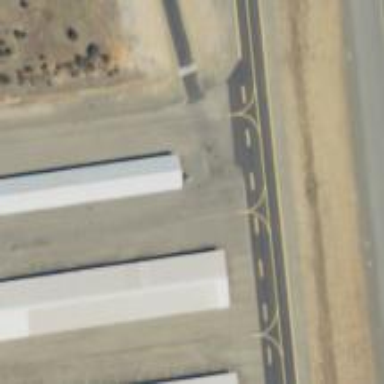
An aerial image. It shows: Image of taxiway at airport.